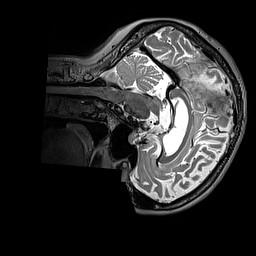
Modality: T2w
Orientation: sagittal
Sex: female
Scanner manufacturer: siemens
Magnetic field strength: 3 T
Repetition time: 3.2 s
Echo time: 0.409 s